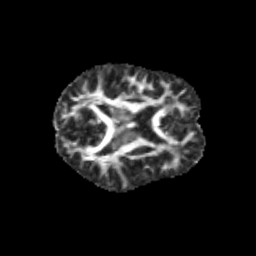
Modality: FA
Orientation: axial
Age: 12
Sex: male
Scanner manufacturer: siemens
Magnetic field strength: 3 T
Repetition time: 3.8 s
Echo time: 0.07 s